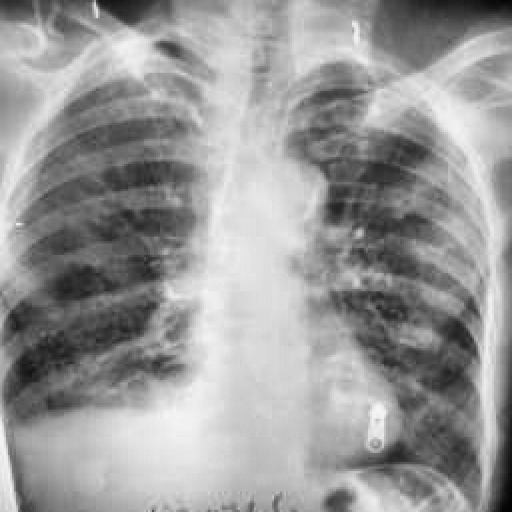
Finding: TUBERCULOSIS